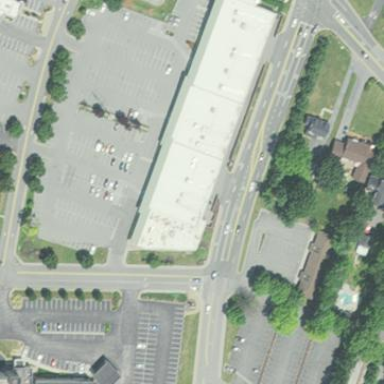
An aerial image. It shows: Mall building.